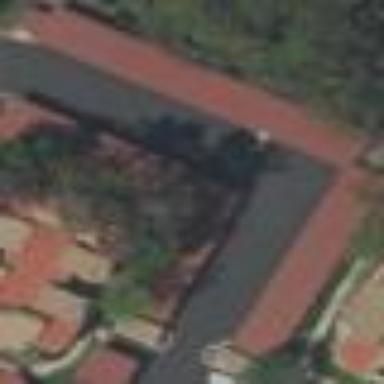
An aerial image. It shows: Carport structure.